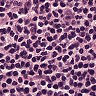
Metastatic tissue present: no